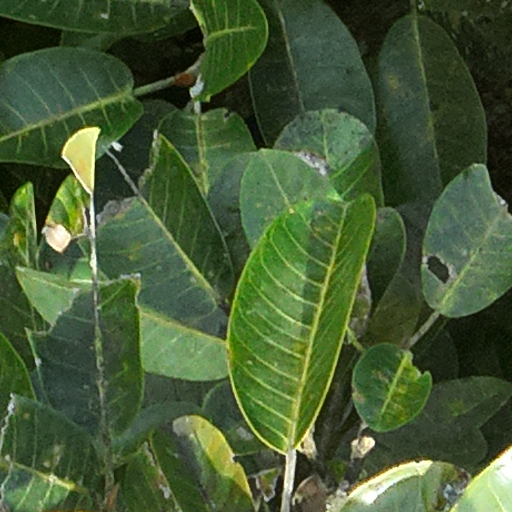
Species: Ficus obtusifolia
GBIF accepted scientific name: Ficus obtusifolia
Crown area (m\u00b2): 279.893